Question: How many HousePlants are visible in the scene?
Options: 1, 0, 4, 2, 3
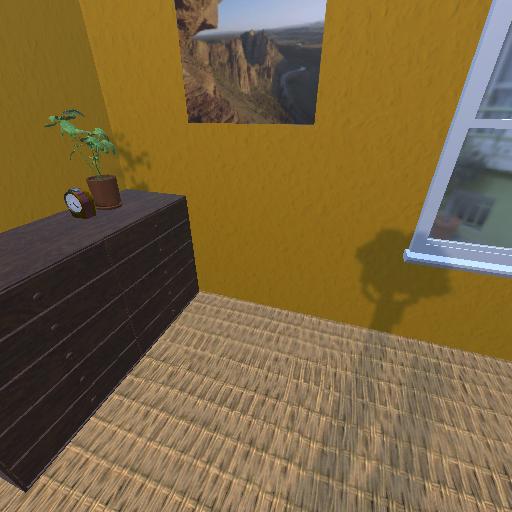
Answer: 1